Field crop: maize
Growth stage: 1
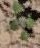
Species: chenopodium